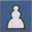
Piece: wP